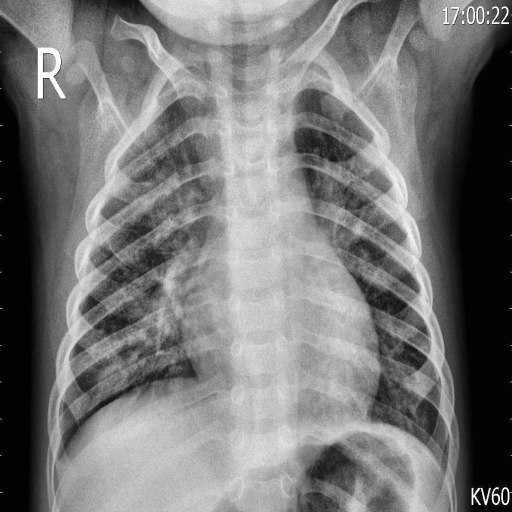
Finding: PNEUMONIA